Question: I am having trouble figuring out how to look for data in a column and return the value of the corresponding row. The lookup function will find what I need however will not return multiple values within that column.

I want to know how to look for all the "V" in column and return Pete and James
Can anyone help?
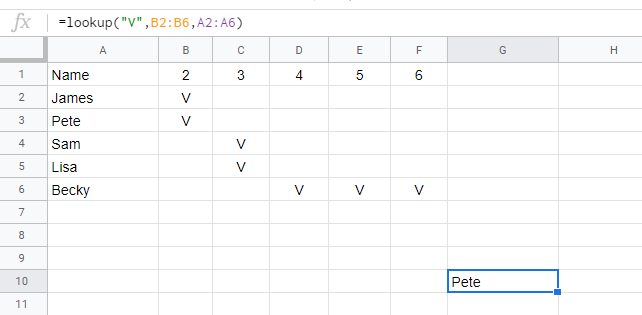
Answer: try simple:
'''
=FILTER(A2:A, B2:B="V")
'''
if you want it in one row:
'''
=TRANSPOSE(FILTER(A2:A, B2:B="V"))
'''
if you want it in one cell:
'''
=JOIN(", ", FILTER(A2:A, B2:B="V"))
'''